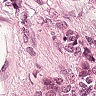
Metastatic tissue present: yes